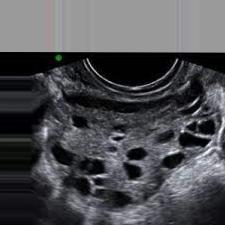
Label: infected